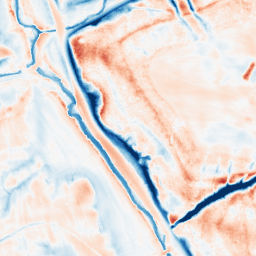
Category: edge_preserving
Decomposition family: guided
Decomposition parameters: radius: 8
eps: 1
Upsampling method: quintic
Upsampling parameters: scale: 2
Upsampling scale: 2